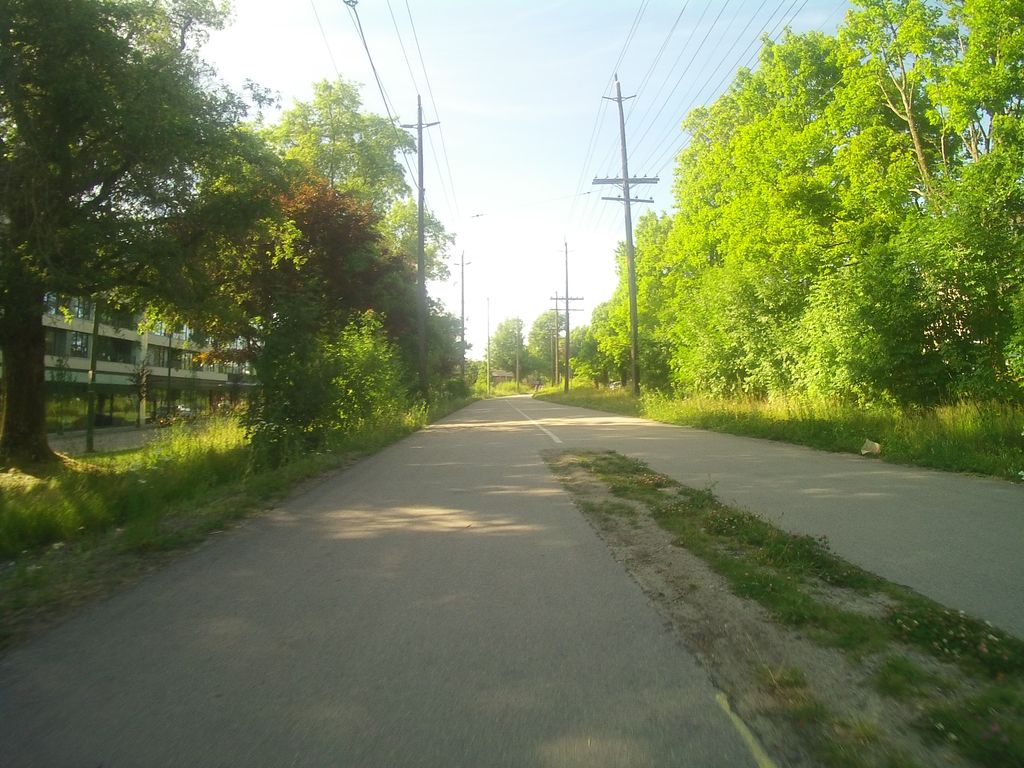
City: vancouver